Interaction volume radius: 10 \u00c5
Interaction volume height: 15 \u00c5
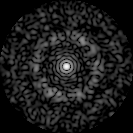
Disorder parameter: 0.8212